Question:
<URL>
I am trying to render an image similiar to the left one and having problem with shadows+reflections.
Right now, only the shadow code is open for showing the problem.
As you can see, the red ball should be shadowed near the green one, but the pixels all get messed up for some weird reason. When I close the shadow part of the code, it renders the red ball normally without shadows.
I think the root of this problem is also affecting reflections. hope you guys can give me some tips; I'm losing it.
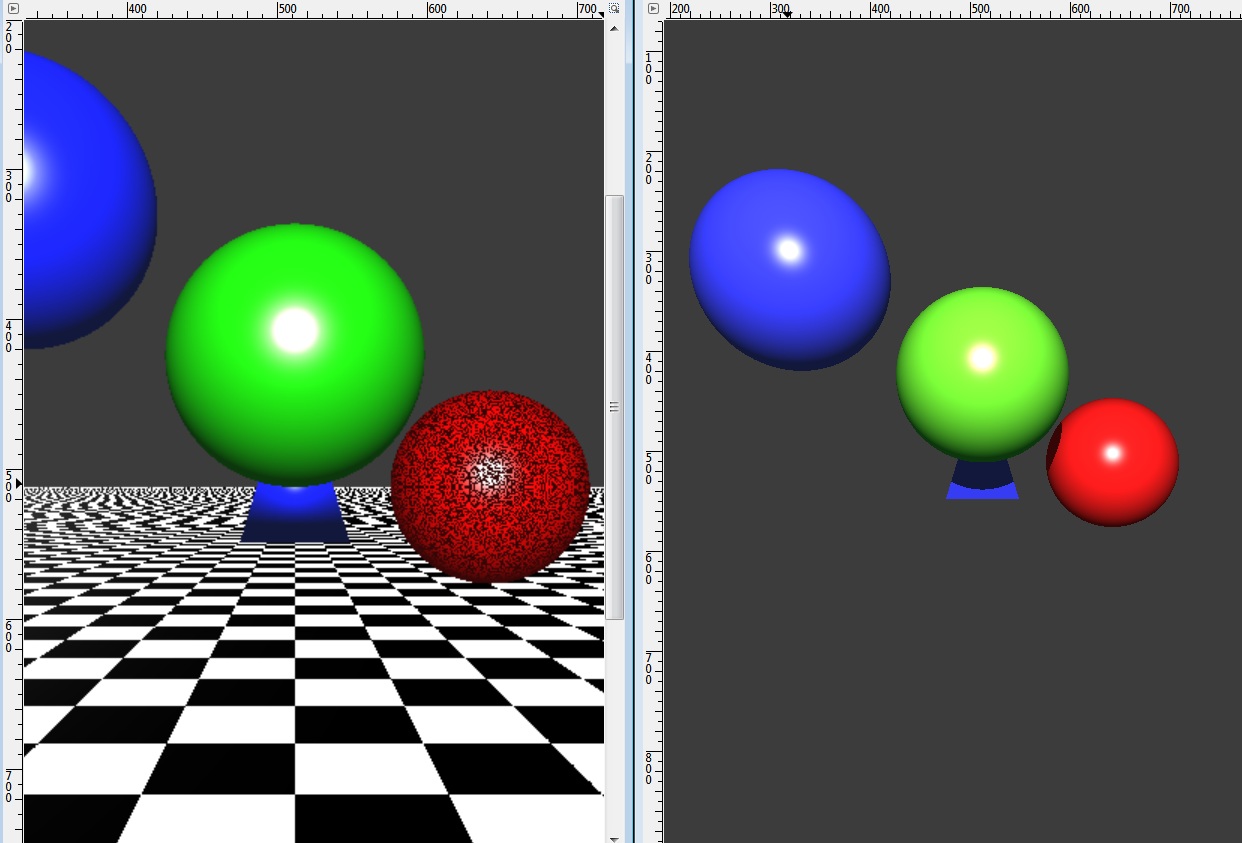
Answer: Given that your left image shows , this is a classic case of the shadow ray hitting the object off which it was reflected. When hit-testing a shadow ray, you need to exclude the surface that generated the ray. Just pass the source object into your shadow function, and ignore it.
This method only works for convex shapes. If you have shapes that do self-shadow (a torus, for example), you need to be more general. The usual approach is to define an (floating-point error tolerance) and ignore any intersection points that are nearer than that.
The other approach is to detect which of a surface you hit. You should not self-shadow on a sphere because the ray is being cast in the same general direction as the surface normal ( the dot product of the outgoing ray and the surface normal is positive) - this should not be counted as a shadow.